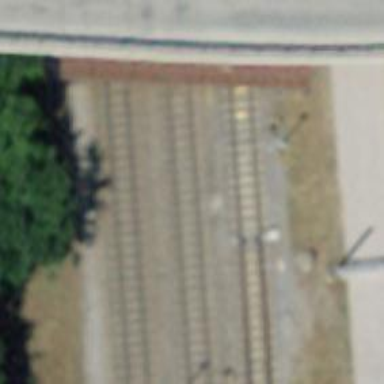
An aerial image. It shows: Single-track electrified railway siding with contact line.